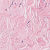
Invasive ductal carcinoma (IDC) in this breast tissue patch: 0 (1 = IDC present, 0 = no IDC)